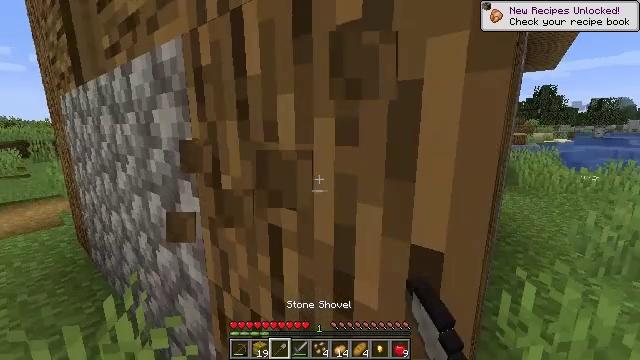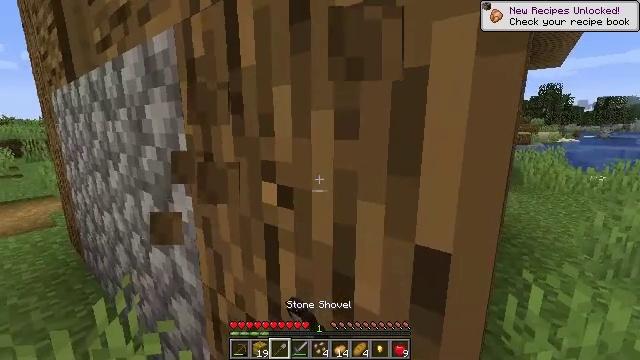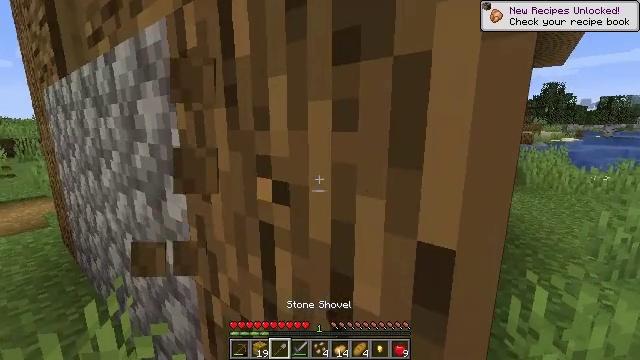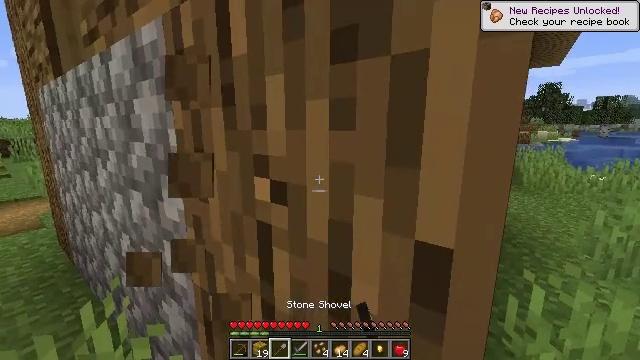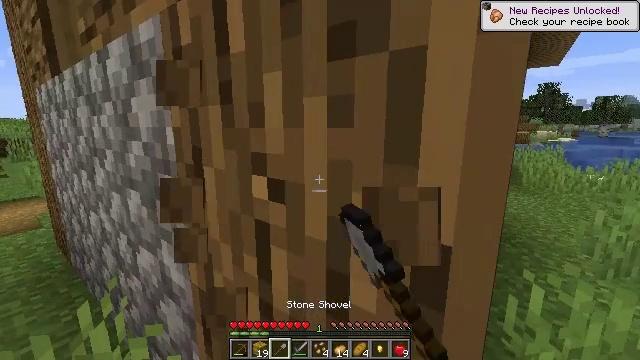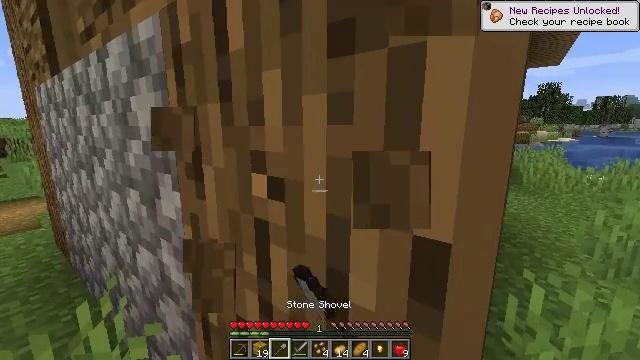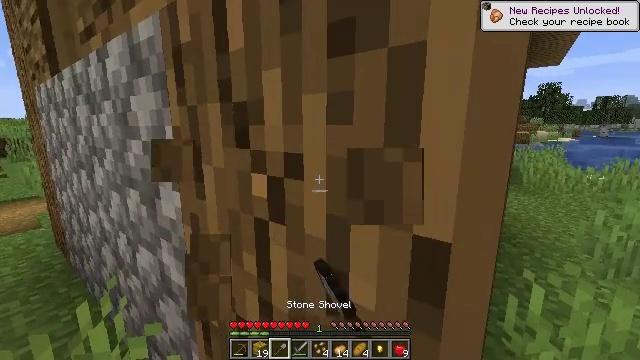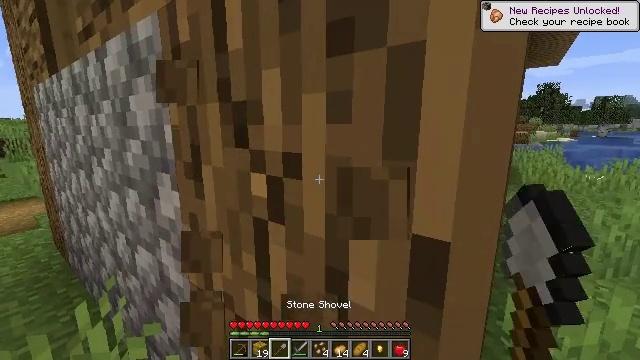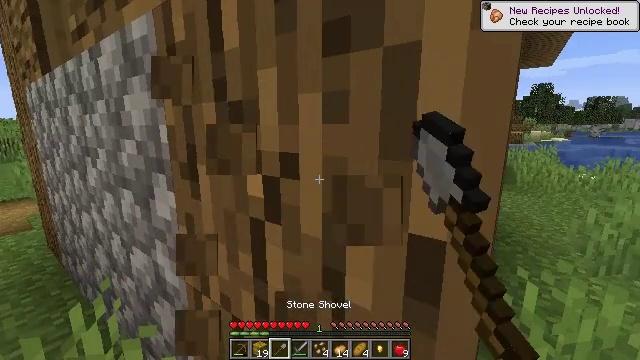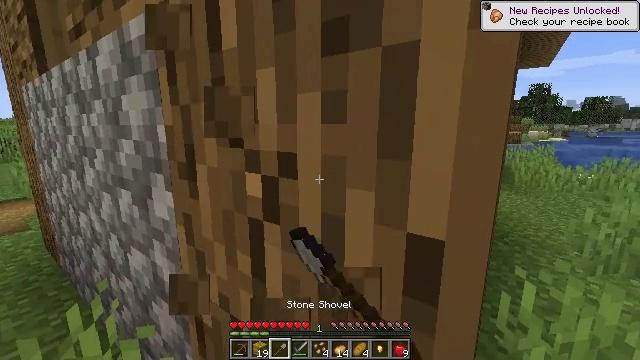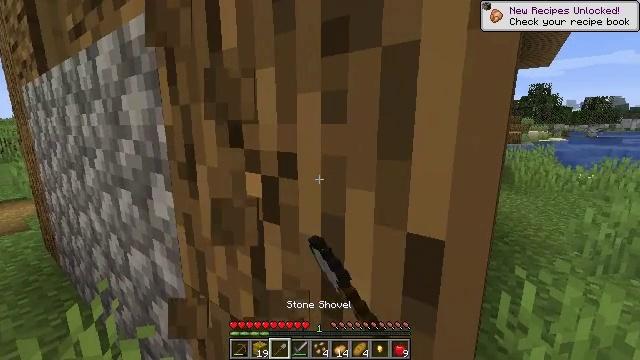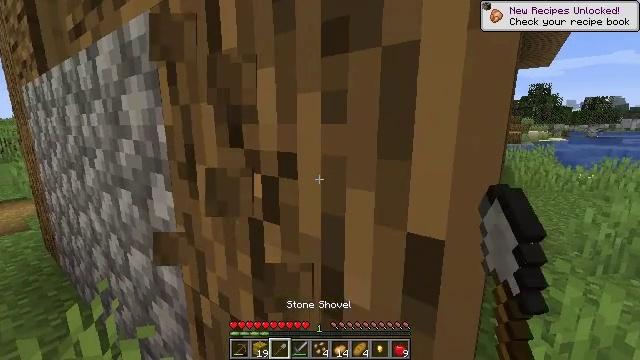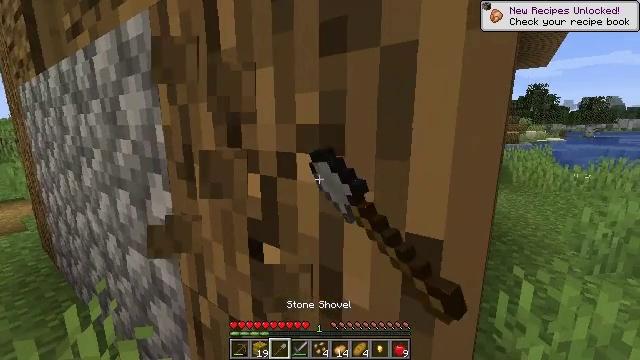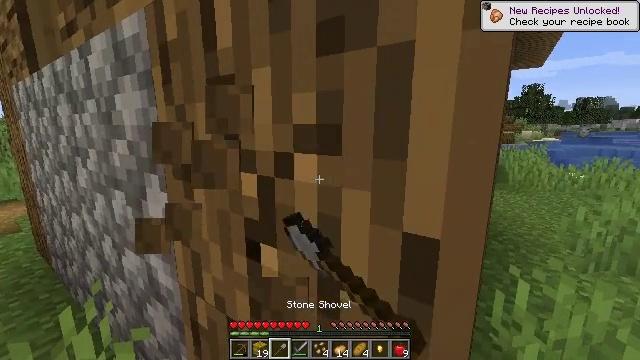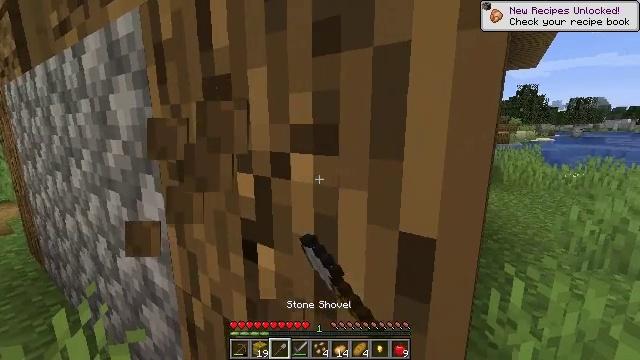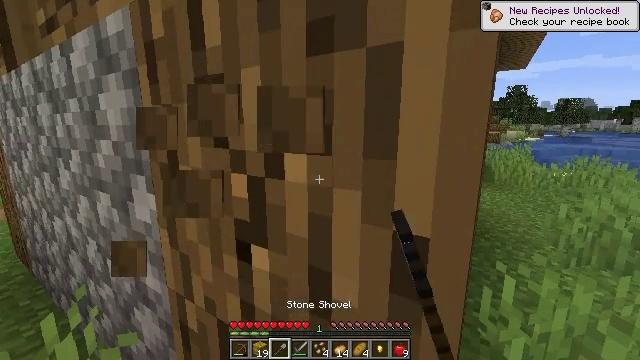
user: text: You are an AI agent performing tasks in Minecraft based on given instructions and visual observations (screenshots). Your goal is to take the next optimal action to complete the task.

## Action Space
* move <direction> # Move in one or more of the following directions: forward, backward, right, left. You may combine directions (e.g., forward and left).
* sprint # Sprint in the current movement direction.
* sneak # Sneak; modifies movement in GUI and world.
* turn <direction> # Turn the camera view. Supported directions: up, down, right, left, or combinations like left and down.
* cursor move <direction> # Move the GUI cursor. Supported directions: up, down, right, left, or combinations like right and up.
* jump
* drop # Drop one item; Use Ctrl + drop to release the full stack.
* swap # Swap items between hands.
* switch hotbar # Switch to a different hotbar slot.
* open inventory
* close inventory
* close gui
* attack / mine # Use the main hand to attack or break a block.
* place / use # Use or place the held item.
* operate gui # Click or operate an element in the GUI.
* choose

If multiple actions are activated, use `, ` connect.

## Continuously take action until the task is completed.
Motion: motion action
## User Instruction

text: Collect oak log for crafting.
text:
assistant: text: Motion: attack / mine
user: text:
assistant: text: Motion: attack / mine
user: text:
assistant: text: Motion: attack / mine
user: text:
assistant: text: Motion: attack / mine
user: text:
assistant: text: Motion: attack / mine
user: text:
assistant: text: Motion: attack / mine
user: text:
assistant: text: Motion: attack / mine
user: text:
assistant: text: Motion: attack / mine
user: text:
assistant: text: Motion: attack / mine
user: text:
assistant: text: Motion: attack / mine
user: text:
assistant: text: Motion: attack / mine
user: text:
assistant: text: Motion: attack / mine
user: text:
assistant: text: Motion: attack / mine
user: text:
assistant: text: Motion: attack / mine
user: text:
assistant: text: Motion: turn right, attack / mine
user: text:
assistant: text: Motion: turn right, attack / mine
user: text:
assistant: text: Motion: turn right, attack / mine
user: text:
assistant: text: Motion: attack / mine
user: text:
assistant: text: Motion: attack / mine
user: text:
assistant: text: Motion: attack / mine
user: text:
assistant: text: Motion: attack / mine
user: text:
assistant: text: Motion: attack / mine
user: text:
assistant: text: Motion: attack / mine
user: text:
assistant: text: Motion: attack / mine
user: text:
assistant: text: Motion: attack / mine
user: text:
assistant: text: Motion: attack / mine
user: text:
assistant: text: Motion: attack / mine
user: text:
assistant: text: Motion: attack / mine
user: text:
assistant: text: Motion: attack / mine
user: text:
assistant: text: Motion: attack / mine